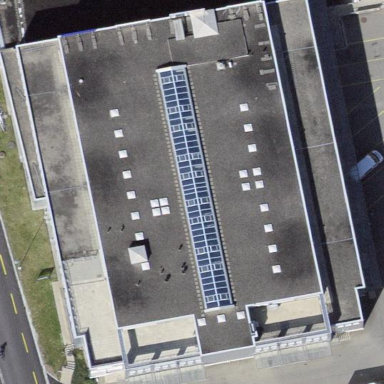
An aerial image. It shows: Commercial building.